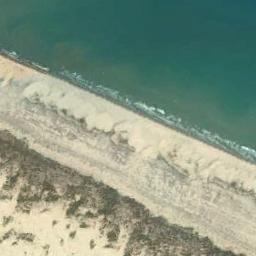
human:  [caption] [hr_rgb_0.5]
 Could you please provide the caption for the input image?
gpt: Teal waters and light yellow beaches with dark vegetation .

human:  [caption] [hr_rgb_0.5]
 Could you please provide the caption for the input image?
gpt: The beach is made up of light green seawater and a coast with sparse green plants .

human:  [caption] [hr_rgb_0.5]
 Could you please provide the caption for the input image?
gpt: The sea is blue by the beach .

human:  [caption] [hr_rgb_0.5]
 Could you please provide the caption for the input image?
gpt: The beach with khaki sand and some green plants on the beach .

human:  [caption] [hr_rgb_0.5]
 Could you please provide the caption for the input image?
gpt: Many green plants are on the beach .